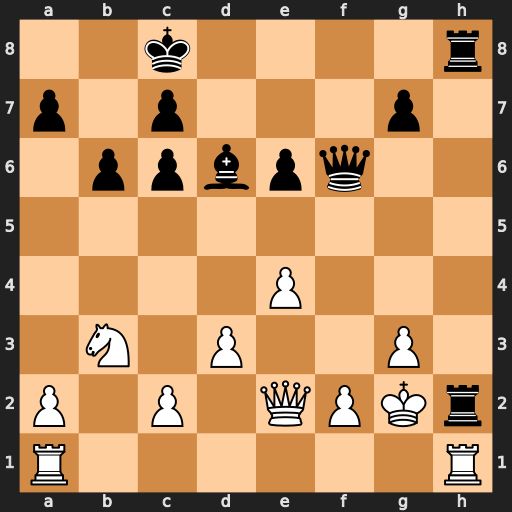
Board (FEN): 2k4r/p1p3p1/1ppbpq2/8/4P3/1N1P2P1/P1P1QPKr/R6R
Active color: w
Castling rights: -
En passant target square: -
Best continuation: Rxh2 Rxh2+ Kxh2